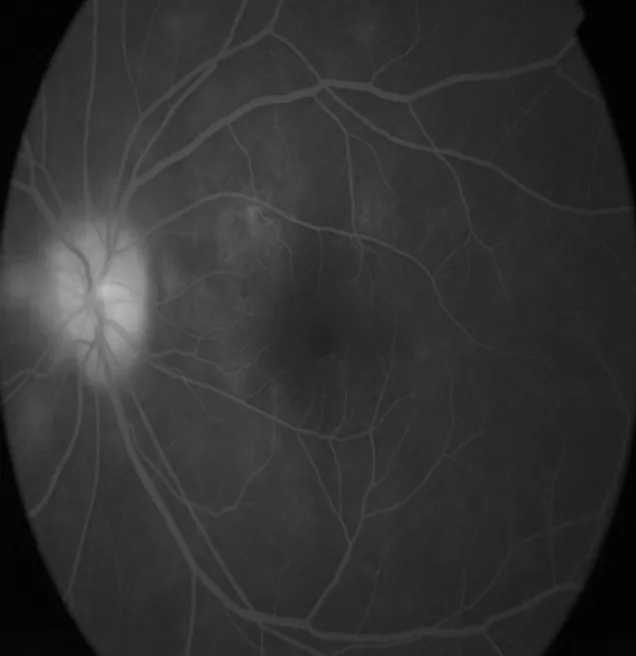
Fundus flourescein angiography of left eye depicting disc leakage.
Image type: ophthalmic_imaging (ophthalmic_angiography)